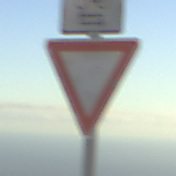
Verkehrszeichen: VorfahrtGewaehren
Zusatzzeichen oben: RichtungsangabeDurchPfeile9
Umgebung: Outdoor, Nature
Tageszeit: SunriseSunset
Wetter: PartlyCloudy
Licht: Natural
Jahreszeit: NotSpecified
Kontrast: HighContrast